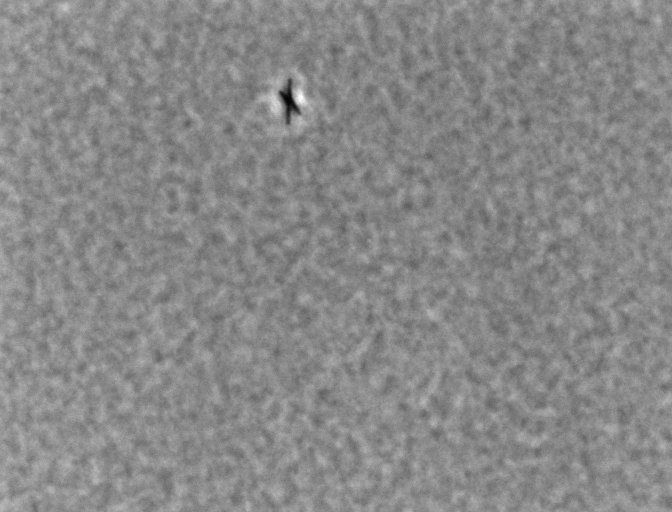
Bacillus coagulans